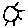
Label: sun